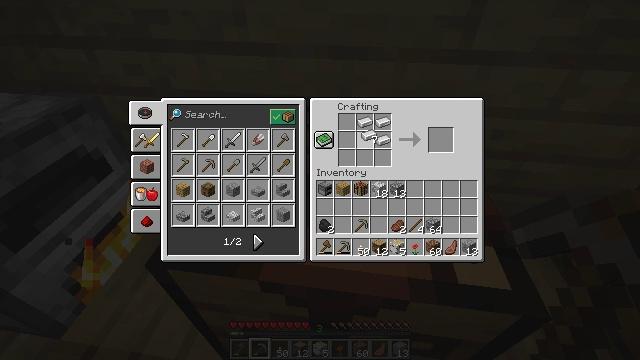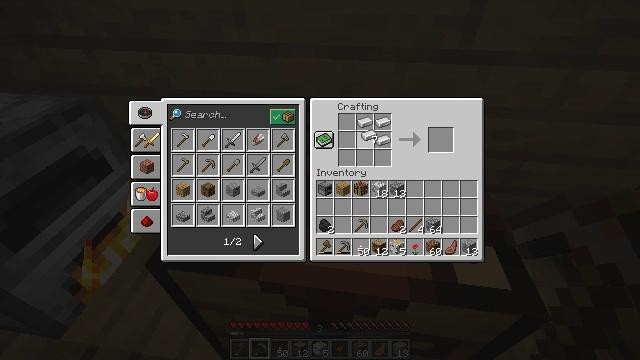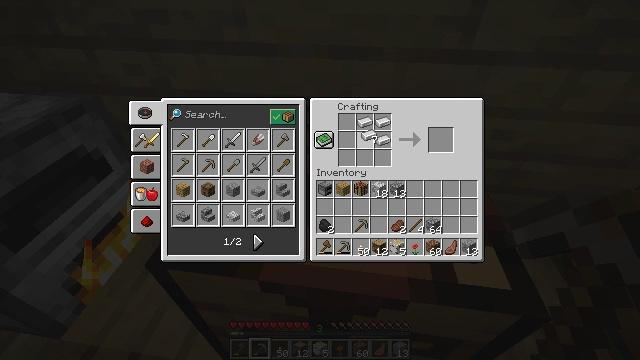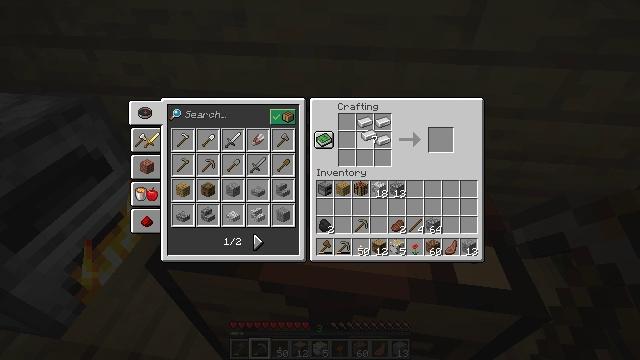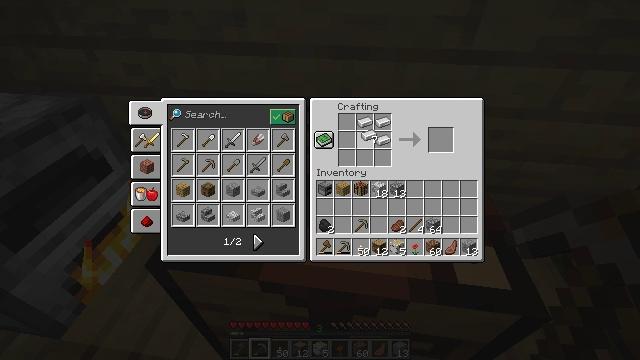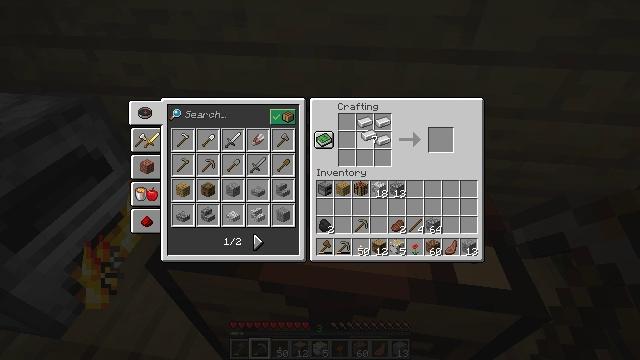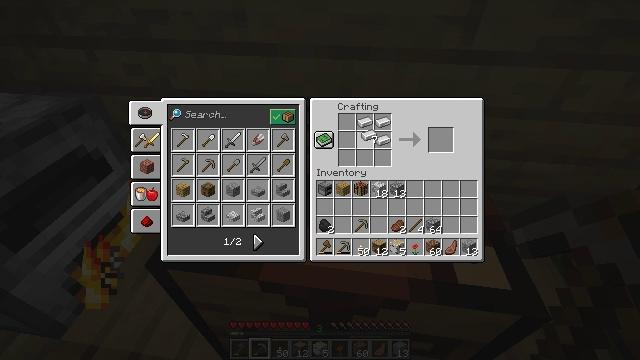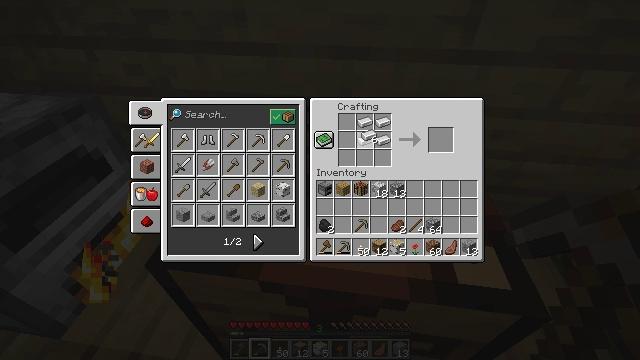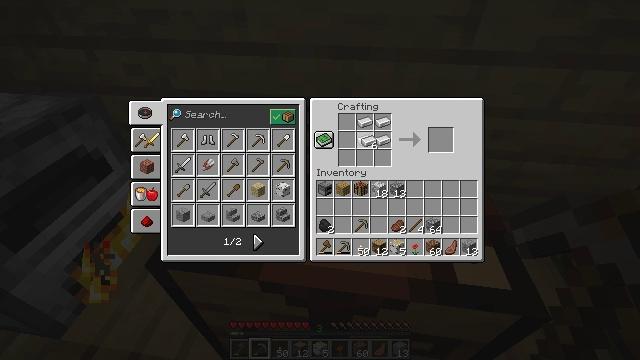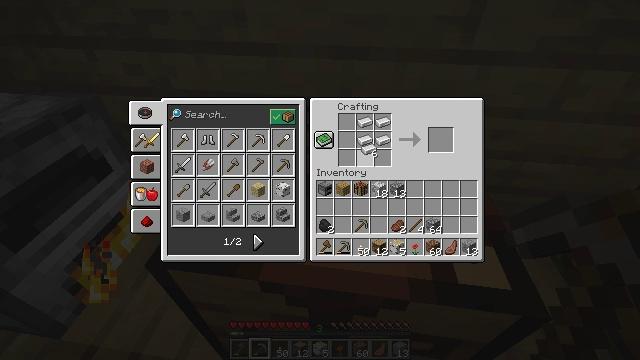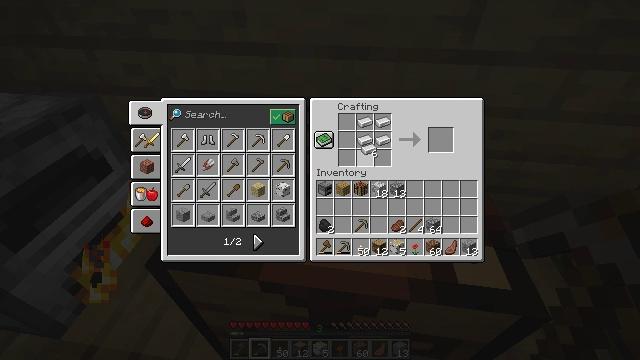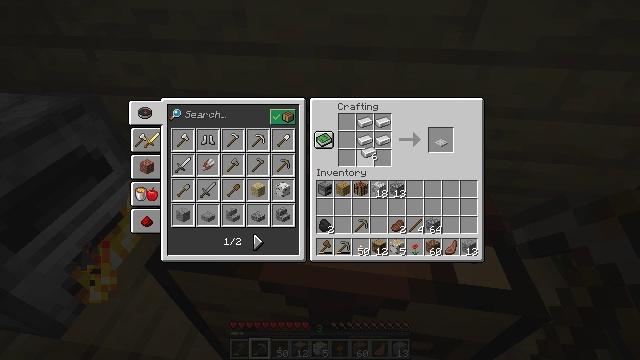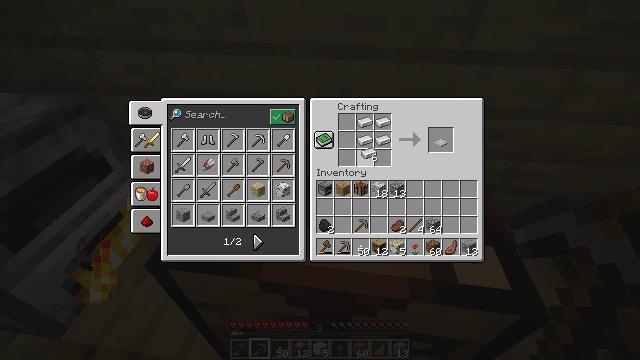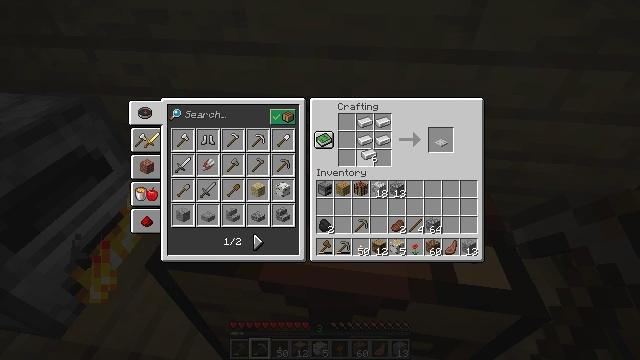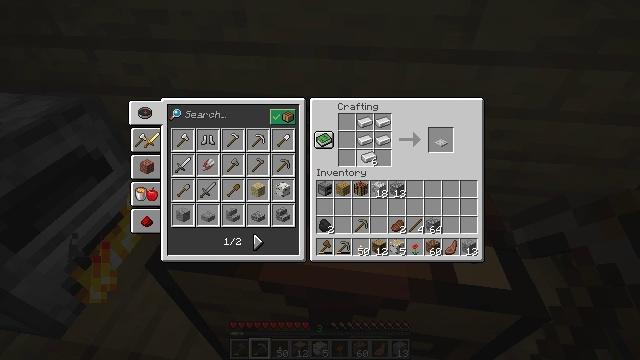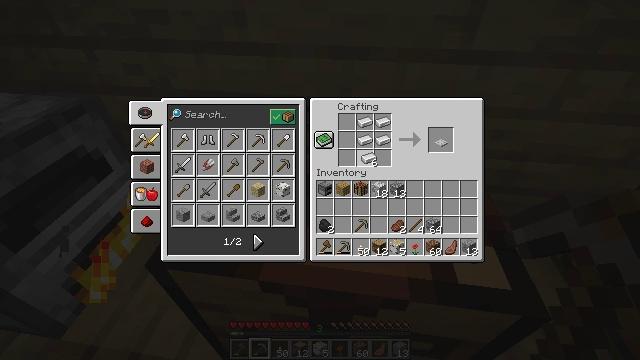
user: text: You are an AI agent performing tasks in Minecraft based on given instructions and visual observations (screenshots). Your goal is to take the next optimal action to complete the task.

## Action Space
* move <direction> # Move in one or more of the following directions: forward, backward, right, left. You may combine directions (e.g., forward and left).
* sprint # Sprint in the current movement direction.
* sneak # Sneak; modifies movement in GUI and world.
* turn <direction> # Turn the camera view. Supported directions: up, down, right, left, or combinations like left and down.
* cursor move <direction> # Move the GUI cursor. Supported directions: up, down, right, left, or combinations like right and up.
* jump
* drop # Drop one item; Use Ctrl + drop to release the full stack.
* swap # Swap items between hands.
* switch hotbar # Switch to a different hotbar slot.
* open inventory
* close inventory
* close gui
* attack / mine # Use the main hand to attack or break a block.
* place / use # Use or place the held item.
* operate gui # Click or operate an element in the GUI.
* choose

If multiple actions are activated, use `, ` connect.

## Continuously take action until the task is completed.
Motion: motion action
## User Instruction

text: Use iron ingots to craft an iron door.
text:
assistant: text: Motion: no_op
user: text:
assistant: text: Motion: no_op
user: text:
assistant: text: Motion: no_op
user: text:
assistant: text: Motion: choose
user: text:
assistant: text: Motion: choose
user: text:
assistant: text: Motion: choose
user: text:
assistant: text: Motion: no_op
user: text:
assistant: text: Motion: no_op
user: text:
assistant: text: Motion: cursor move down
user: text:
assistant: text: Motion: no_op
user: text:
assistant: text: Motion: no_op
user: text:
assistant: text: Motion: no_op
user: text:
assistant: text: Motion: no_op
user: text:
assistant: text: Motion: no_op
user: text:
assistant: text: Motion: no_op
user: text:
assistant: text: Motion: no_op
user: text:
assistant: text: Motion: choose
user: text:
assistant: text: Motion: choose
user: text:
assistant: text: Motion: no_op
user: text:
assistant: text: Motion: no_op
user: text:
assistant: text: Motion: no_op
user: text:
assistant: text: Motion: no_op
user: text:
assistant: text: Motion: no_op
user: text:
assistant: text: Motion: no_op
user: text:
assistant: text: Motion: no_op
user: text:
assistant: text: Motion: no_op
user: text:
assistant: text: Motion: no_op
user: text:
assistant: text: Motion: no_op
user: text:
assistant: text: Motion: no_op
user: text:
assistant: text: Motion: no_op